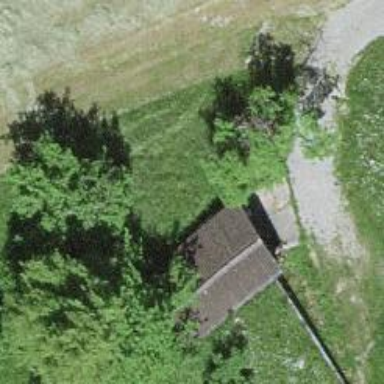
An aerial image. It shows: Garage.